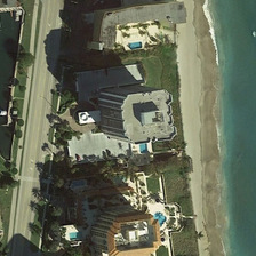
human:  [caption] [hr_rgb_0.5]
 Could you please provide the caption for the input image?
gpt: There are some large buildings between the beach and the road.

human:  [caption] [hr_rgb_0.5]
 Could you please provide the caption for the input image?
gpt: There are several big buildings between the beach and the road.

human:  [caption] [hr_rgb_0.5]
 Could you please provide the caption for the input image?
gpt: several large buildings are between a beach and a street.

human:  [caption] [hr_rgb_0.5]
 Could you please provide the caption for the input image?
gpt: There are many big buildings between the beach and the road.

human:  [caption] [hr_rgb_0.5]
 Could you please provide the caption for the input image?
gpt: Several large buildings are between a beach and a road.